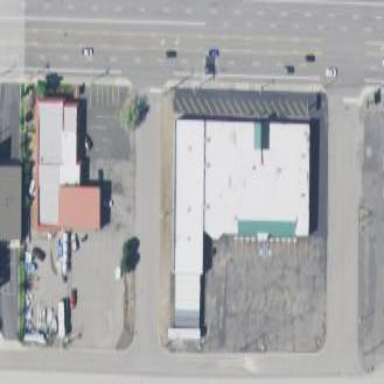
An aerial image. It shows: Retail building that houses furniture shop.